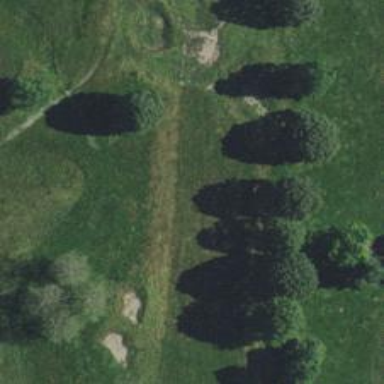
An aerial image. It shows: View of golf hole.